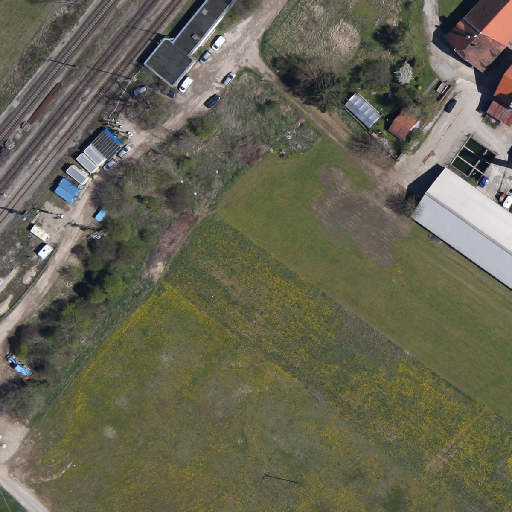
Referring expression: vehicle